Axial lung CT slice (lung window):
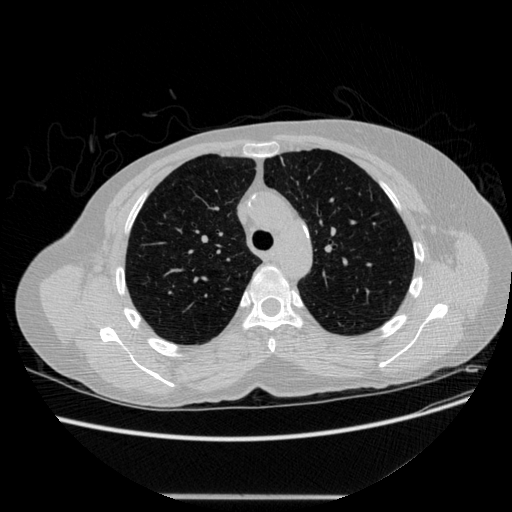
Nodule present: no